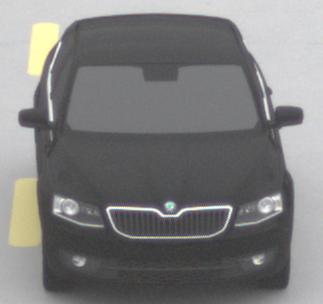
Make: Skoda
Model: Octavia 1.2 TSI
Detailed model: Octavia (III) Limousine
Model produced from: 2013/02
Model produced until: 2015/04
Doors: 5
Color: black
Road condition: dry road
Daytime: midday
Contrast: low contrast